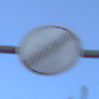
Verkehrszeichen: EndeSaemtlicherBegrenzungen
Umgebung: Outdoor, RoadRail
Tageszeit: SunriseSunset
Wetter: Clear
Licht: Natural
Jahreszeit: NotSpecified
Kontrast: LowContrast